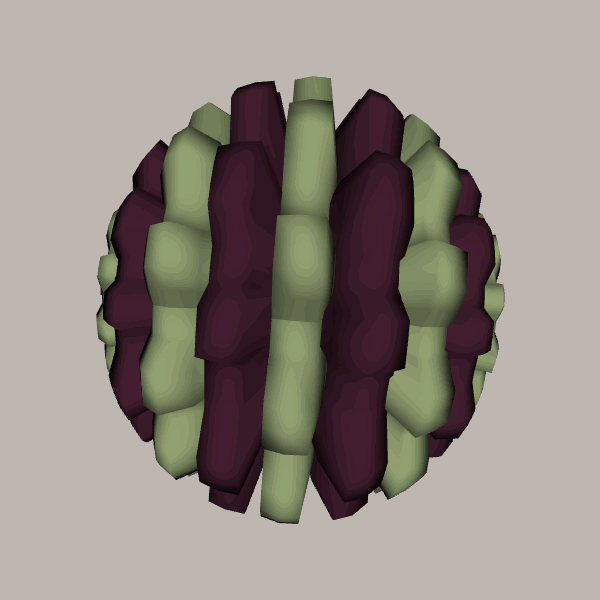
Background: light